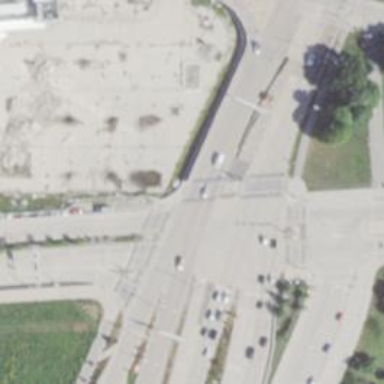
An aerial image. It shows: Marked footway crossing with traffic island.